Question: I clicked the "" checkbox by an accident and now I don't know if there are any build errors. It just launches the old build, which is annoying.
How can I make this dialog show again?

Transcription of image message:
> There were build errors. Would you like to continue and run the last successful build?
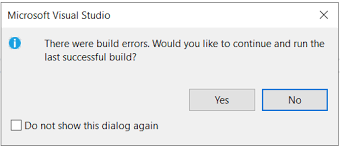
Answer: I believe you're referring to the setting for:
This can be found in 'Tools\Options\Projects and Solutions\Build and Run':
<URL>